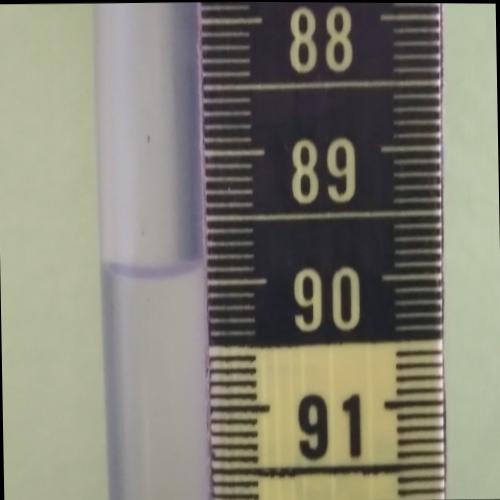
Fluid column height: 89.9 cm